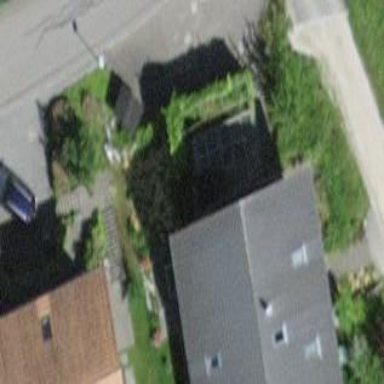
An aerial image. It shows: Residential building.